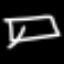
Label: square